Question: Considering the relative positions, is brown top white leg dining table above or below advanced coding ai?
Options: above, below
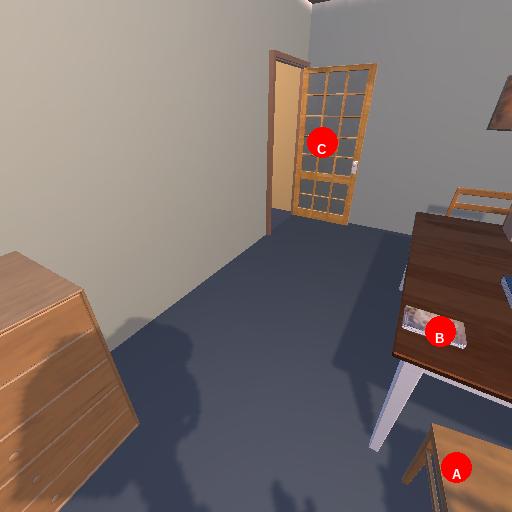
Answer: above